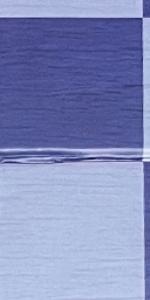
Label: Empty